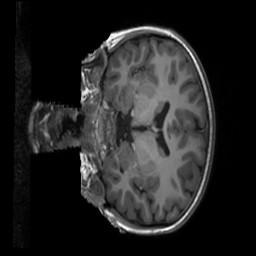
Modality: T1w
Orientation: coronal
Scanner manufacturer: siemens
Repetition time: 2.3 s
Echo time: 0.00229 s